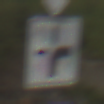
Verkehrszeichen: VerlaufVorfahrtsstrasse3
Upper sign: Vorfahrtsstrasse
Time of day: Midday
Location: Outdoor (Nature)
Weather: PartlyCloudy
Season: NotSpecified
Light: Natural